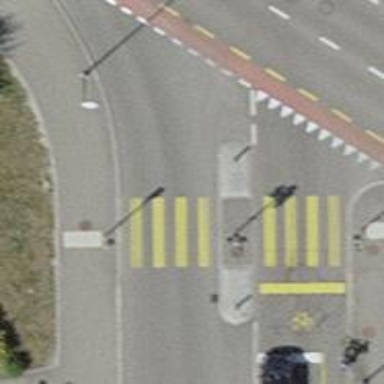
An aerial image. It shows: Crossing with traffic signals.